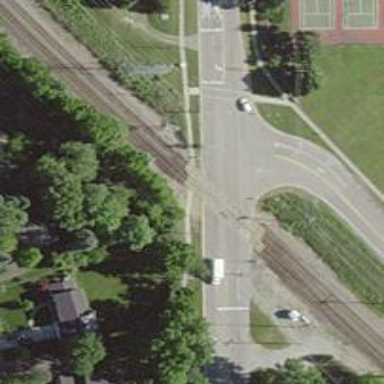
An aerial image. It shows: Railway crossing.